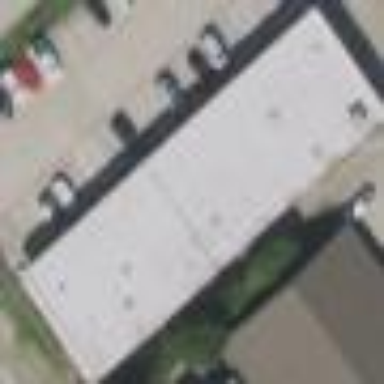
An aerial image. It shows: Commercial building.